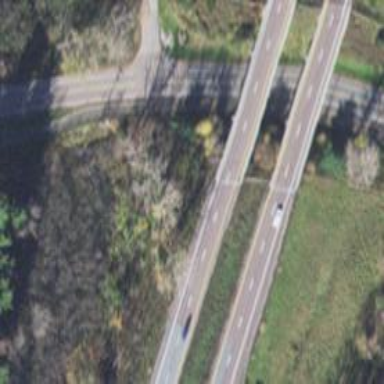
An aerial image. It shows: Viaduct bridge over motorway with asphalt surface.